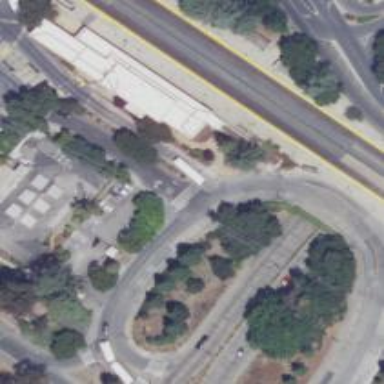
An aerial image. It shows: Busway road.